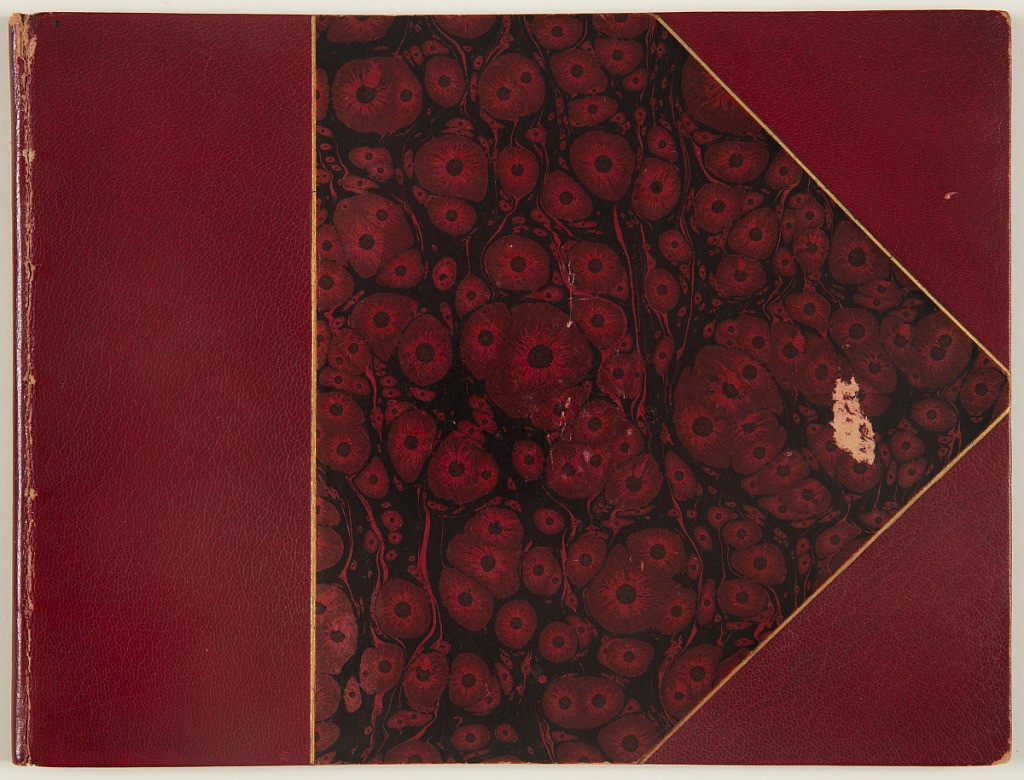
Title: Ornament Designs for Watchmakers, Goldsmiths, Chasers, Engravers and Other Curious Persons
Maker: Pierre Bourdon, French, ca. 1656 – 1708 after
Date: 1703
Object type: Album
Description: An album containing three series of ornament designs by Pierre Bourdon featuring grotesque motifs and designs for case covers (possibly for snuff boxes, watch cases, and mirror backs), watch keys, fob seals and pendant jewelry. The plates are signed and numbered.